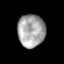
Tissue: prostate
Cell type: T cells
Senescence score: 0.2961
Nuclear area (px): 876
Mean DAPI intensity: 165.486